В большой сосуд с жидкостью плотностью $\rho_1$ опущен маленький цилиндрический сосуд площадью $S$, в дно которого вставлена трубочка длиной $l$ (см. рис). Стенки сосудов скреплены жестко между собой. В маленький сосуд наливают подкрашенную жидкость плотности $\rho_2(\rho_2 > \rho_1)$ до высоты $Н$, так, что уровни жидкостей в большом и малом сосудах совпадают. В некоторый момент времени отверстие в трубочке открывают, и тяжелая жидкость начинает вытекать в большой сосуд. Затем через некоторое время легкая жидкость втекает в маленький сосуд, после чего процесс повторяется.
Какая масса тяжелой жидкости вытечет из малого сосуда в первый раз?
Найдите, какая масса легкой жидкости будет втекать в маленький сосуд и какая масса тяжелой жидкости будет из него вытекать за каждый цикл в дальнейшем. Считать, что жидкости не смешиваются, поверхностным натяжением пренебречь.
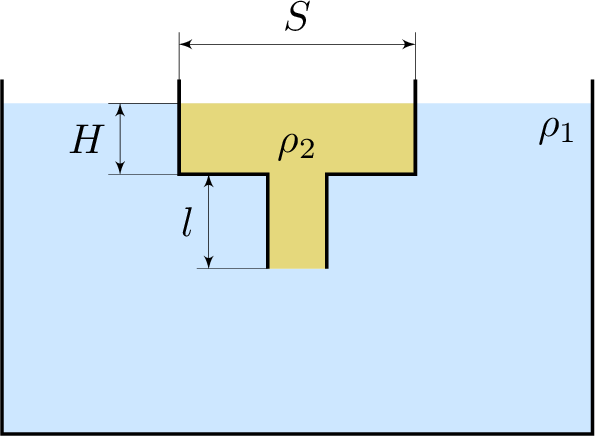
Темы:
T, Всероссийские, Гидростатика, Давление